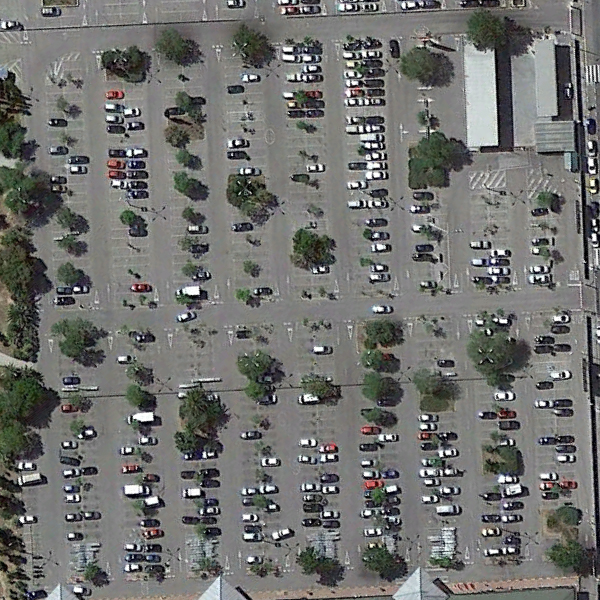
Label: Parking